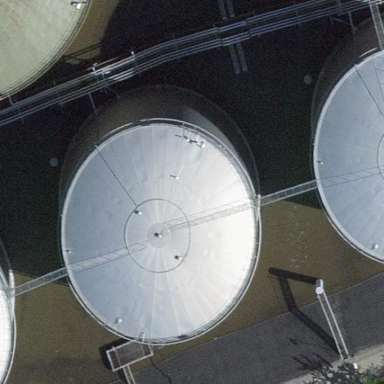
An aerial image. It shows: Building with storage tank.